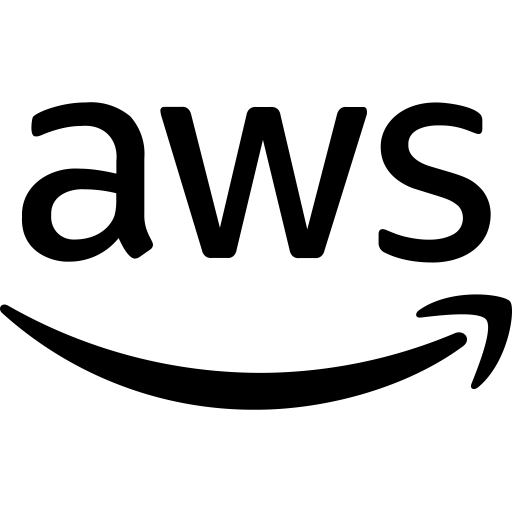
Tags: icon, FontAwesome, fa-icon, brand, aws